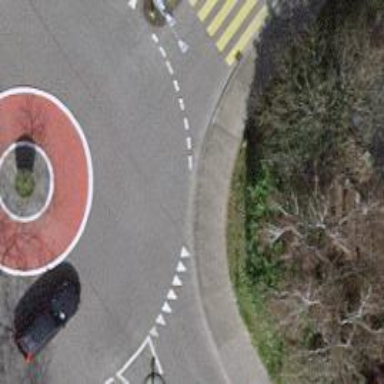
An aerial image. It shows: Tertiary road made of asphalt leading to roundabout junction.